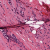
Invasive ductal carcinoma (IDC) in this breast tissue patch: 1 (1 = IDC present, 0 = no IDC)